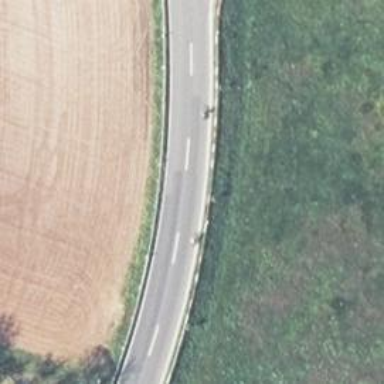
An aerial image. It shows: Secondary road with asphalt surface.